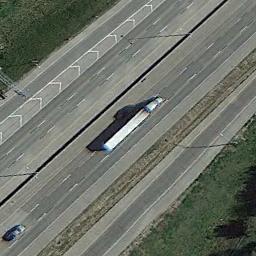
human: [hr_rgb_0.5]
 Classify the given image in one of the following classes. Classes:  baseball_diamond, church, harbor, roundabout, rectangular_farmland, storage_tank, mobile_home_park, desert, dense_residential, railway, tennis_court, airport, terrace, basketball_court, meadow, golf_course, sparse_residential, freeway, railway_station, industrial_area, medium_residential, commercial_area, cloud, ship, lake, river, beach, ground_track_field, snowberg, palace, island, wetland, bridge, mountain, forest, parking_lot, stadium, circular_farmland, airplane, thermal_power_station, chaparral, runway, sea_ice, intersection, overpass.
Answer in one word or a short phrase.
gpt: freeway